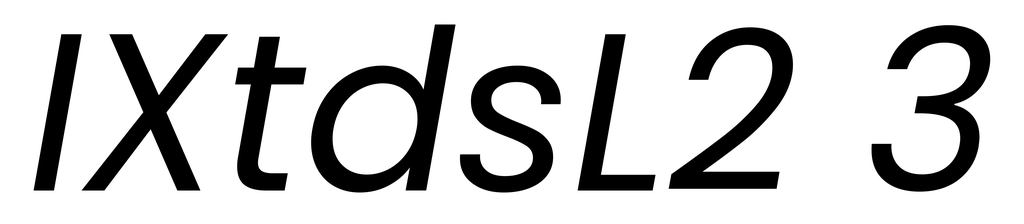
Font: Poppins-Italic